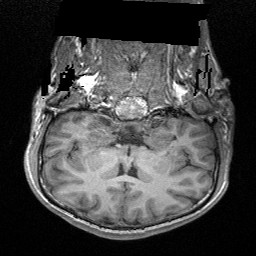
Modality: T1w
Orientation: sagittal